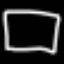
Label: square